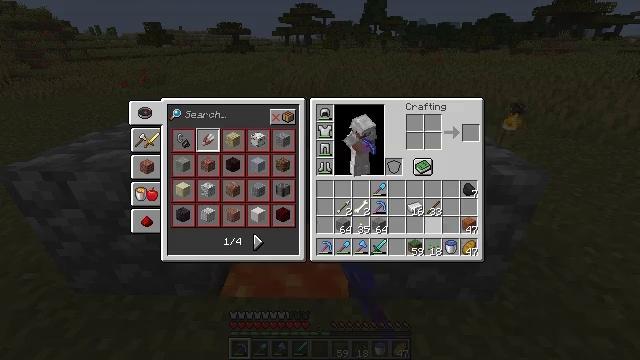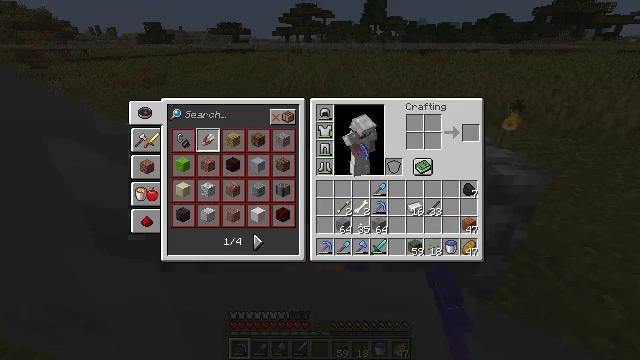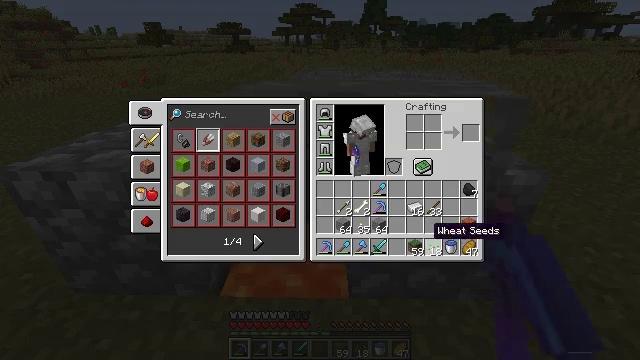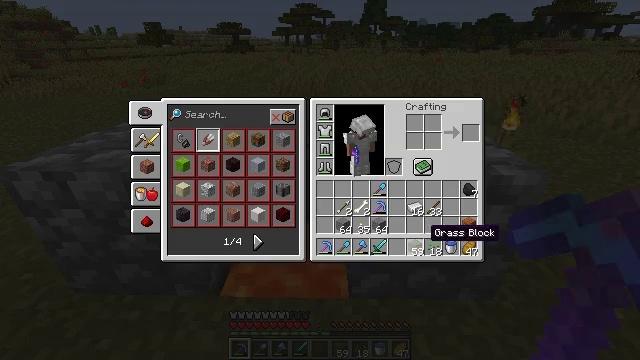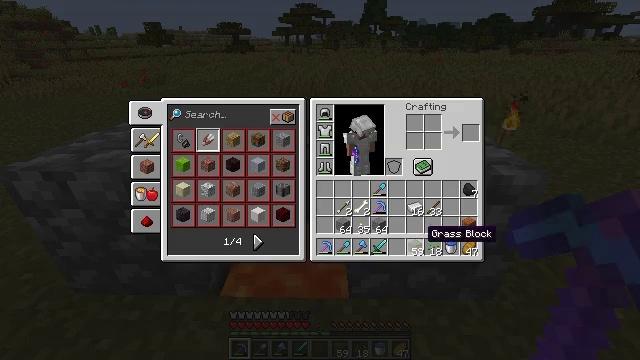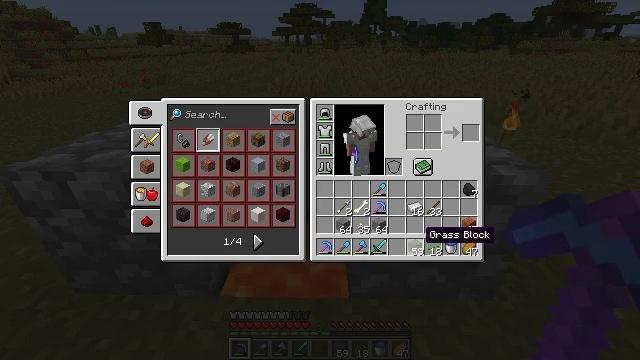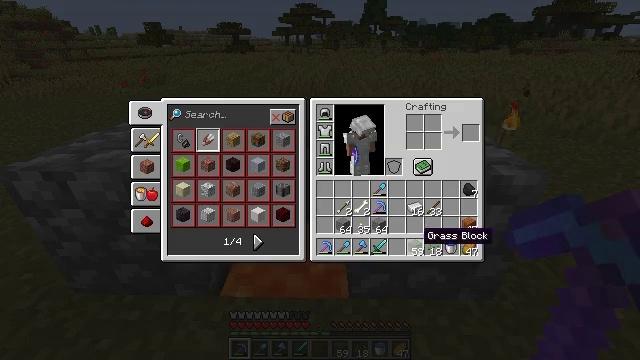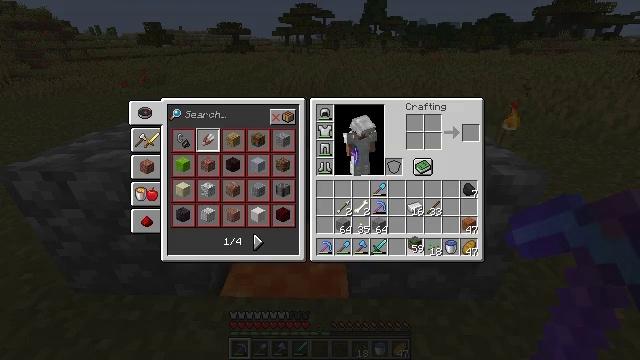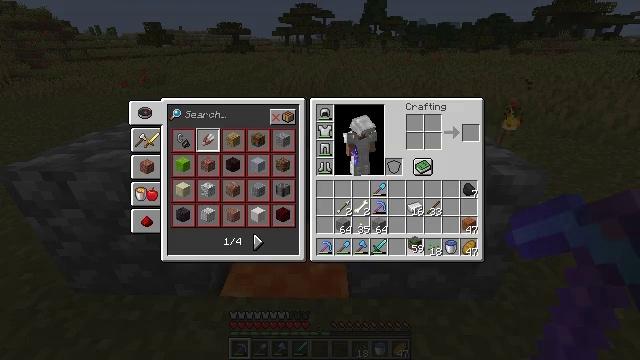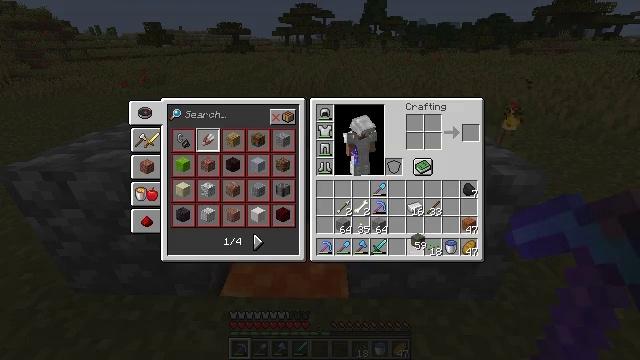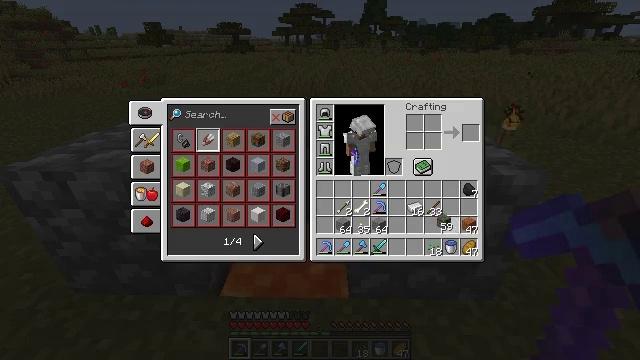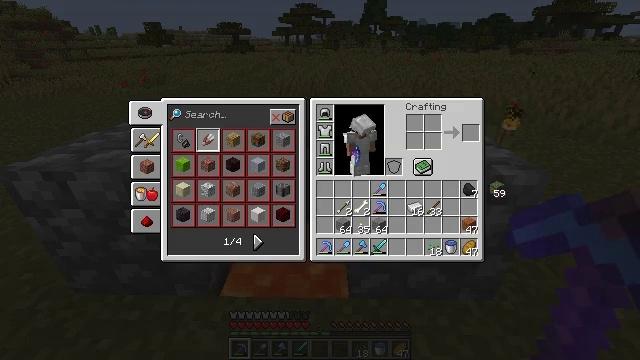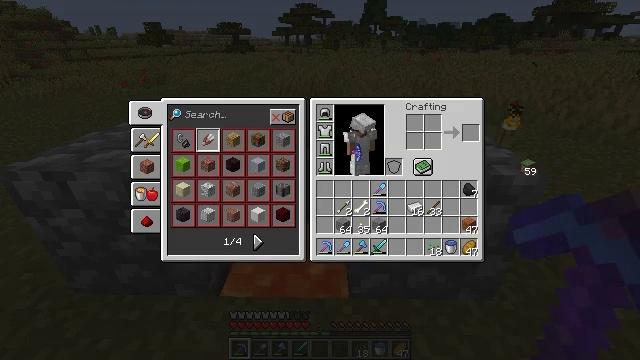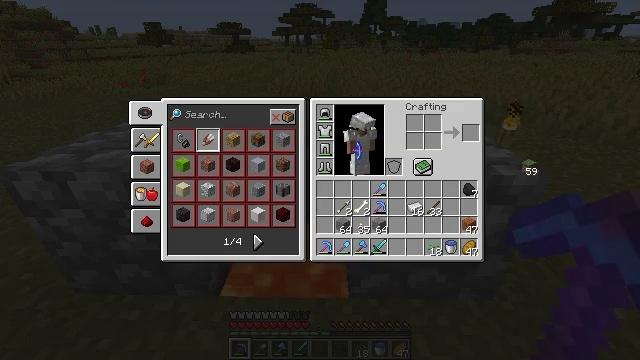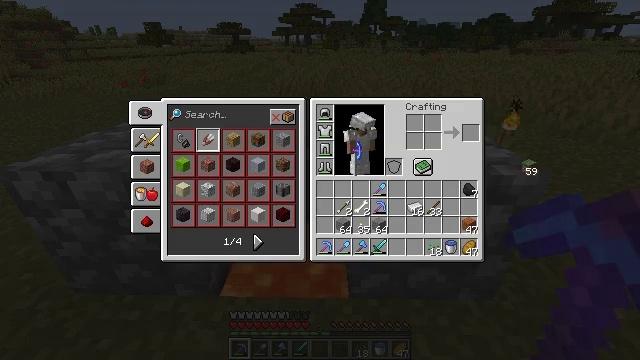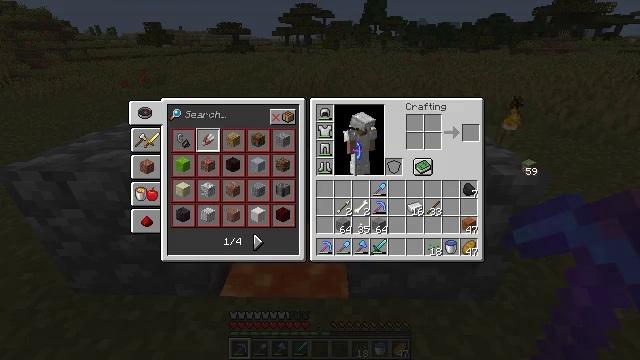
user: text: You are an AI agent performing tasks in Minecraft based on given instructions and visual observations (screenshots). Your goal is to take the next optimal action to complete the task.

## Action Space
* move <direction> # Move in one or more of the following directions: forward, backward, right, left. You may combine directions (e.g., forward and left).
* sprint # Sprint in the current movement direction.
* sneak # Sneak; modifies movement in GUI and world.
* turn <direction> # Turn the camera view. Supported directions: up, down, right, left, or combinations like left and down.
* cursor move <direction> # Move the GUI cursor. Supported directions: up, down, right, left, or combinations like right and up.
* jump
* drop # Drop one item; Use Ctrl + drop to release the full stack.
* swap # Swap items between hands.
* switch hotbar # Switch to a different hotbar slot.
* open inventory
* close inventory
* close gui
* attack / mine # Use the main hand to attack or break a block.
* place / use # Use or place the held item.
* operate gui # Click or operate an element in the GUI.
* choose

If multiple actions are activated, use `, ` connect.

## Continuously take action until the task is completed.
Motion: motion action
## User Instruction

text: Drop a grass block.
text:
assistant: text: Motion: open gui
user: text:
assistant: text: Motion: no_op
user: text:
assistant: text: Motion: no_op
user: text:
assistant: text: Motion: no_op
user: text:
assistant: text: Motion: no_op
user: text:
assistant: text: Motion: no_op
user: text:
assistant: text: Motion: operate gui
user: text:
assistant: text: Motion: operate gui
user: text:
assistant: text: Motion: operate gui
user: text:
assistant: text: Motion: cursor move right and up
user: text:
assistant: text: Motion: cursor move right and up
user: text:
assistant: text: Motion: cursor move right and up
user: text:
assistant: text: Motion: operate gui
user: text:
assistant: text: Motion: operate gui
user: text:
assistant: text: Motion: operate gui
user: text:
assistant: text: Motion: cursor move left
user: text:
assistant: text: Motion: cursor move left and down
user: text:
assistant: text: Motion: cursor move left and down
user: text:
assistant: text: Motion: cursor move left and down
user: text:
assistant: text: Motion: cursor move left
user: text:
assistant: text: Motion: no_op